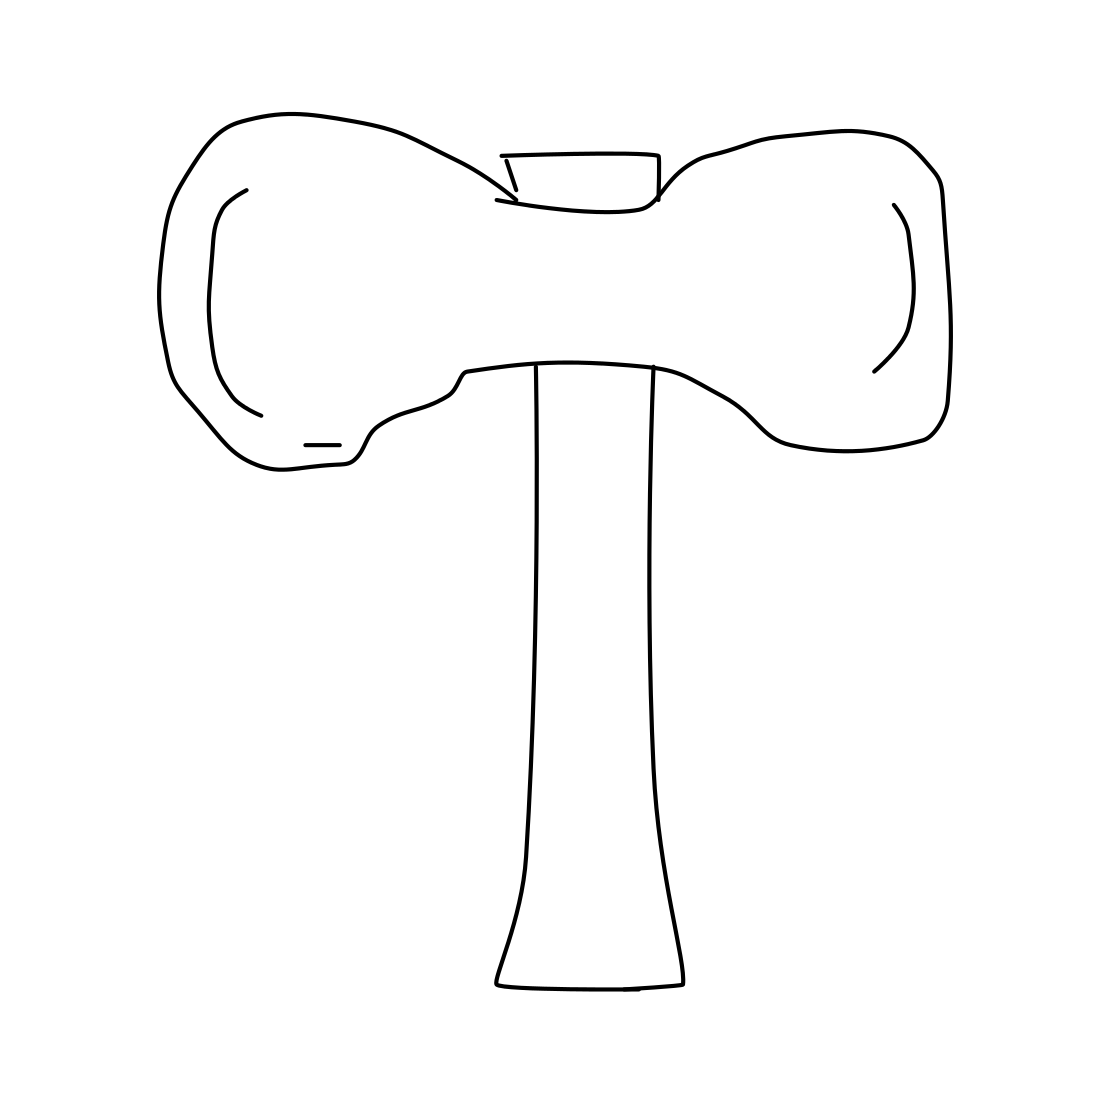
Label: hammer